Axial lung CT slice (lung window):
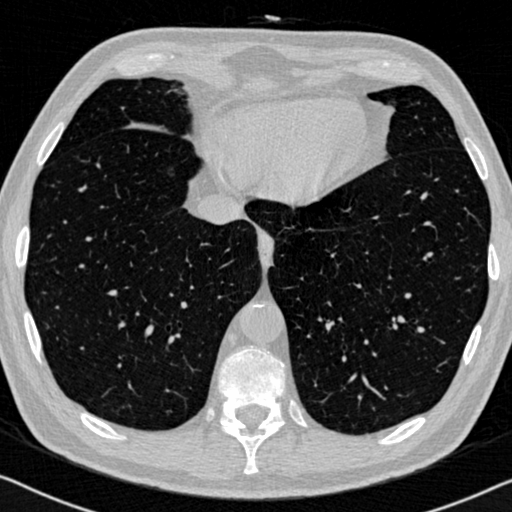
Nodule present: no